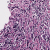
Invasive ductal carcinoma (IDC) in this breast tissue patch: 1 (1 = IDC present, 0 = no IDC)